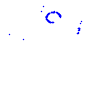
Particle: proton